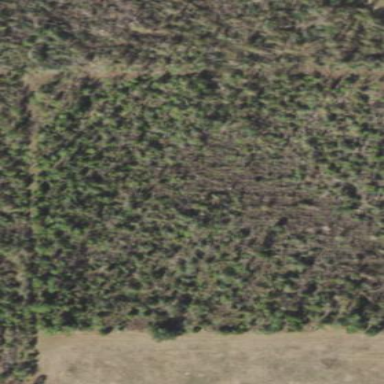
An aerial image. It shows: Forest with needle-leaved trees.